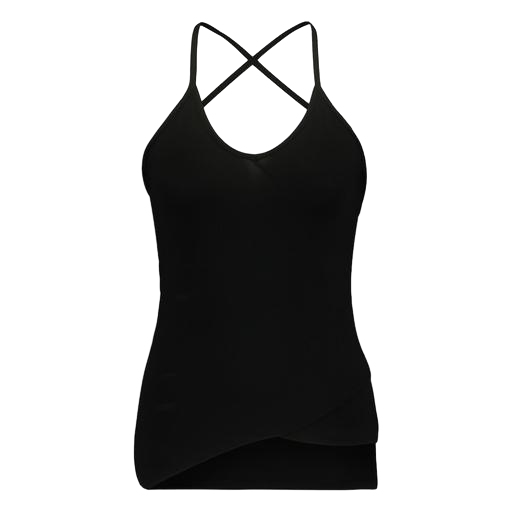
black cross strap tank, black material cross-front tank top, black cross-back vest, white background